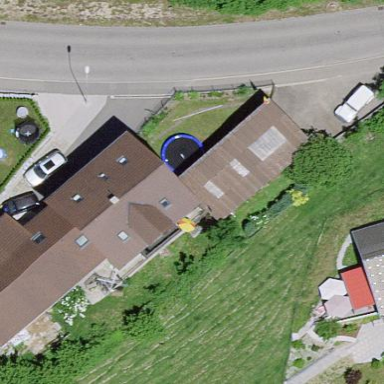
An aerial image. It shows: Rural barn.